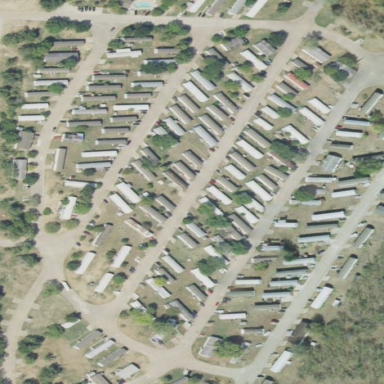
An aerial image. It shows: Residential area with mobile homes.